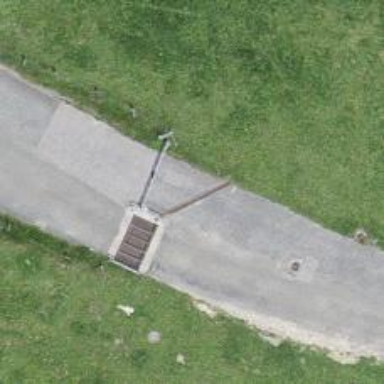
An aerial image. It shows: Cattle grid barrier.